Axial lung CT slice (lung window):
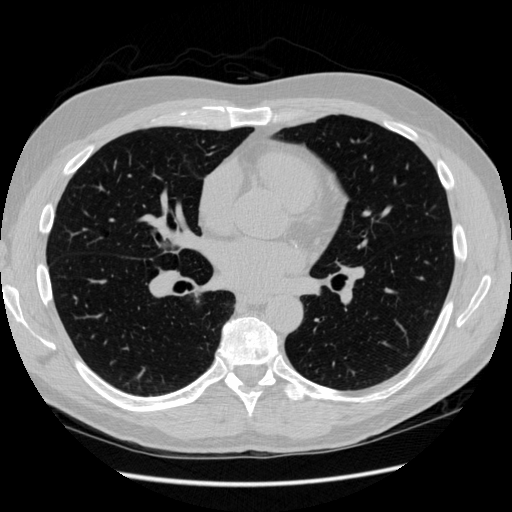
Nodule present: no